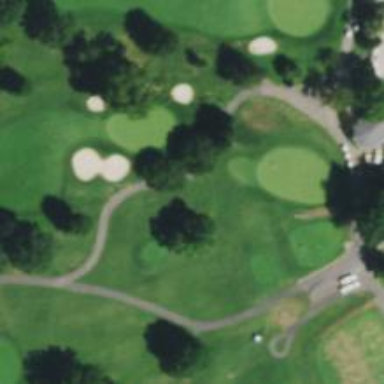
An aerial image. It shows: Pathway for golfing.